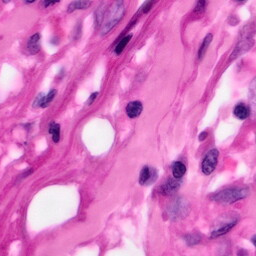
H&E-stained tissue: Pancreatic